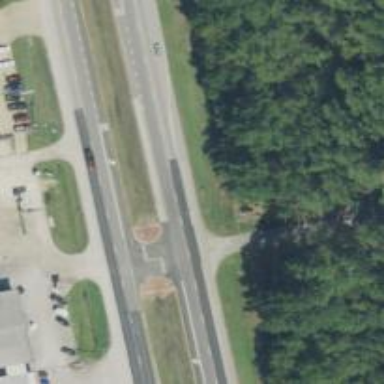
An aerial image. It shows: Trunk link highway.